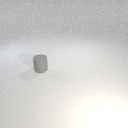
small gray rubber cylinder